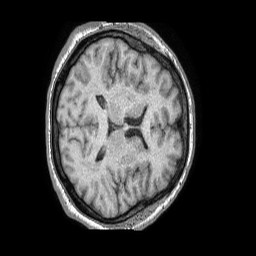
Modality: T1w
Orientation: axial
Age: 47
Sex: female
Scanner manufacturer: philips
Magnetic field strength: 1.5 T
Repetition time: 0.007713 s
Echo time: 0.003573 s